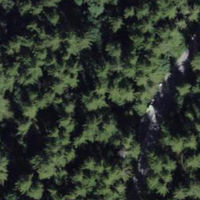
EUNIS habitat code: 44
Species observed at this site:
Oxalis acetosella